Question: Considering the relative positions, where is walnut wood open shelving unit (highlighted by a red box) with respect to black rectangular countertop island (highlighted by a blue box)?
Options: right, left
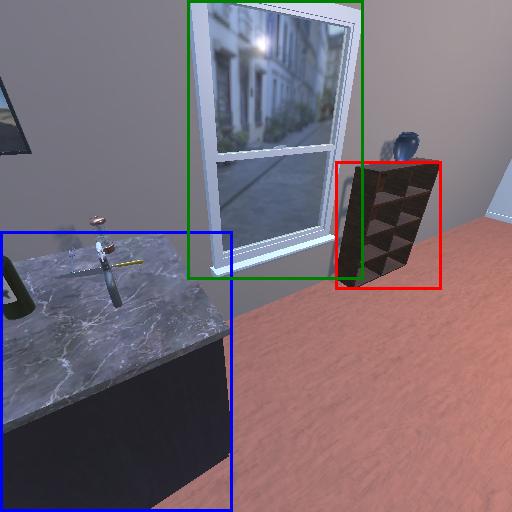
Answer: right